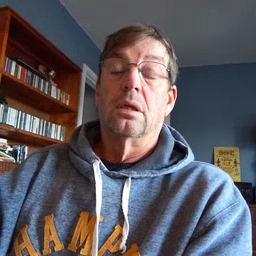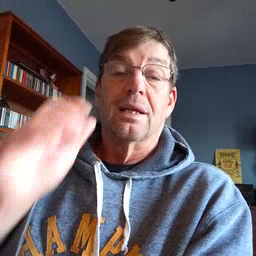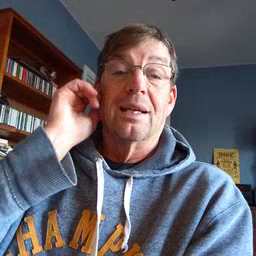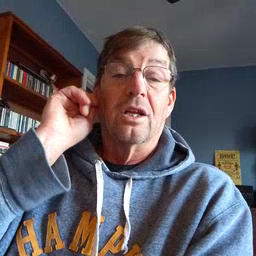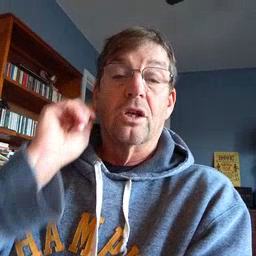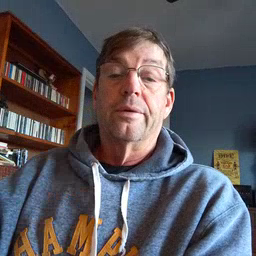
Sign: ear